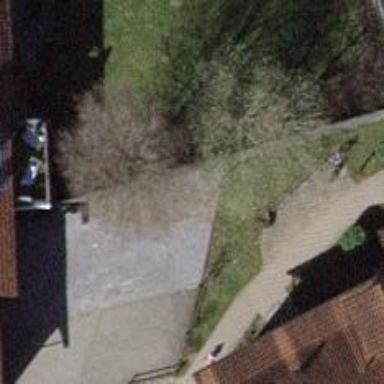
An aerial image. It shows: Urban tree adds touch of nature to the surroundings.